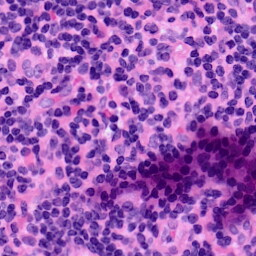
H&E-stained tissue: LymphNode